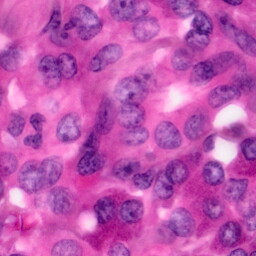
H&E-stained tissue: Pancreatic